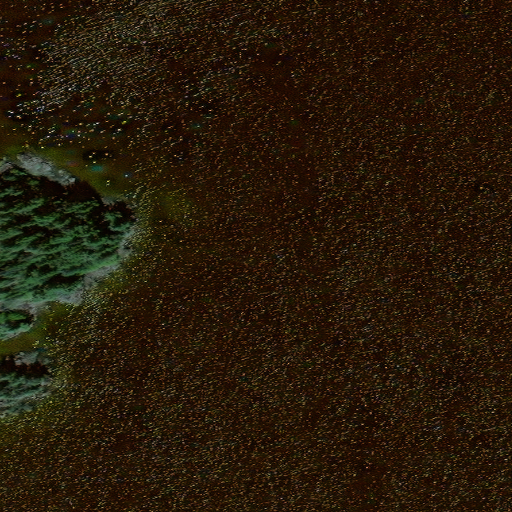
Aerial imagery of island in Alaska named Cascade Island containing only unknown